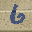
Label: 6